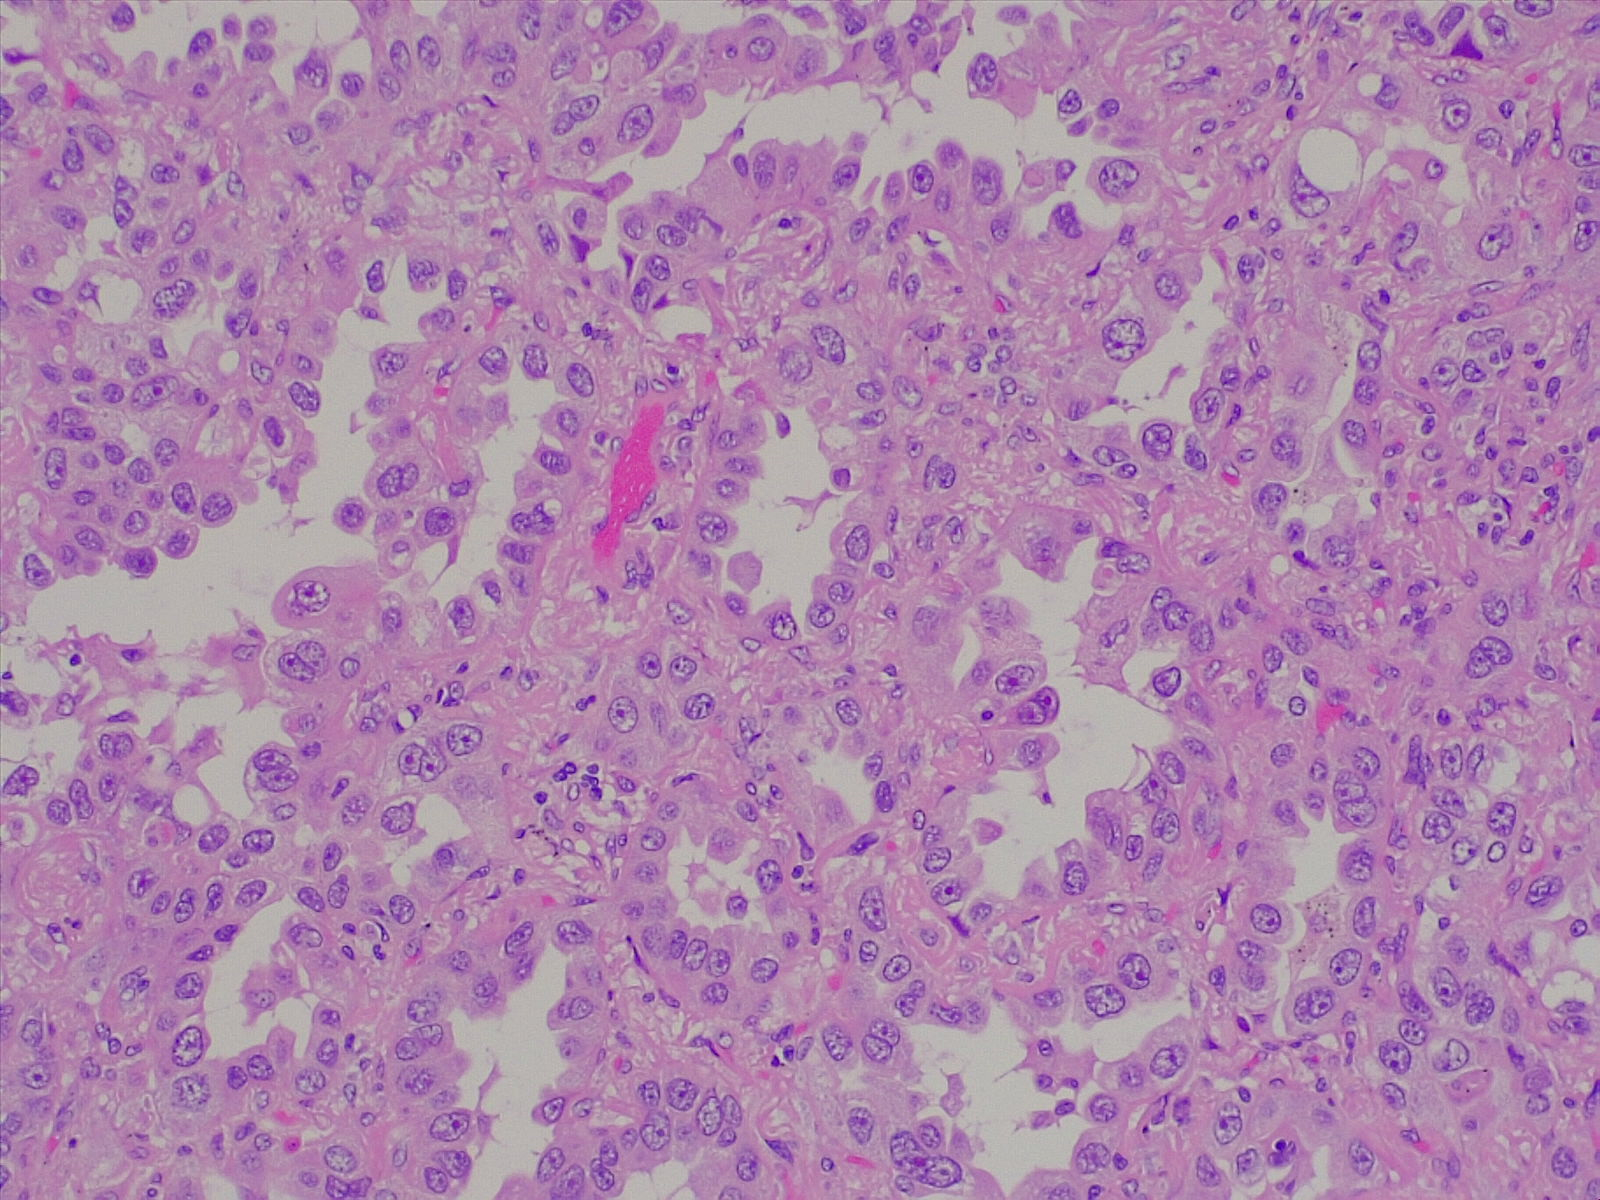
Label: lung adenocarcinoma, moderately differentiated